【题型】填空题　【知识点】平面几何　【难度】easy
如图，矩形$ABCD$中，$E$为$BC$中点，$AE$与$BD$交于点$F$，若将$\overrightarrow{AB} = \vec{a}$，$\overrightarrow{AD} = \vec{b}$作为平面向量的一个基，则向量$\overrightarrow{AF}$可表示为$\underline{\quad\quad}$（用$\vec{a}$、$\vec{b}$表示）。

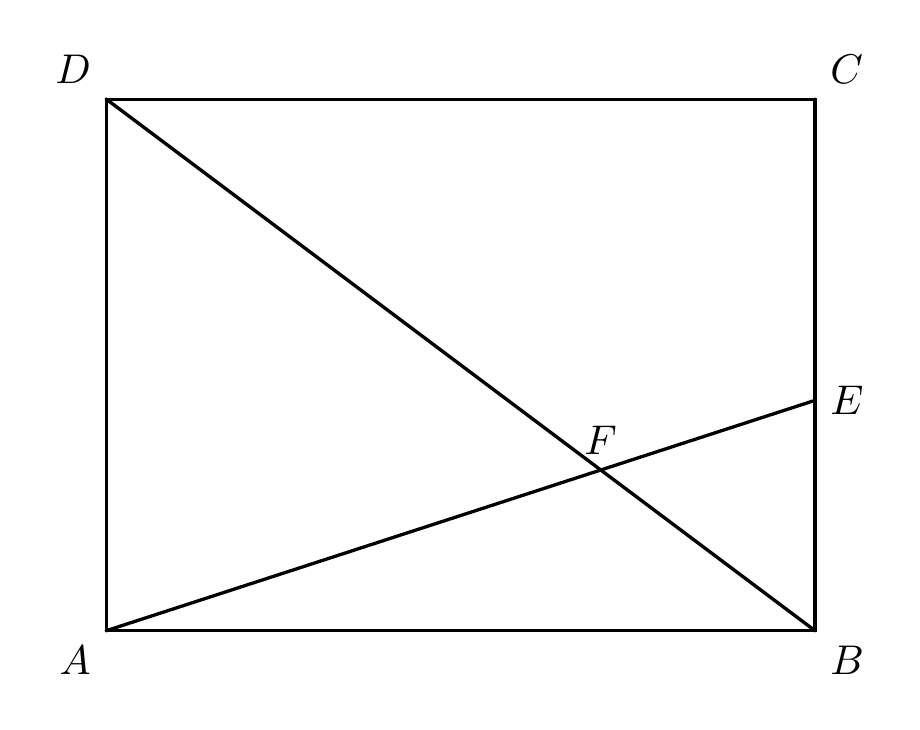
【解答】
\textbf{【答案】} $\boldsymbol{\frac{1}{3}\vec{b} + \frac{2}{3}\vec{a}}$

\vspace{1em}
\textbf{【分析】}
先利用平行线的性质求出$\frac{AF}{EF}$，进而利用向量的线性运算求解即可。

\vspace{1em}
\textbf{【详解】}
由已知$AD \parallel BE$，
则
\[
\frac{AF}{EF} = \frac{AD}{BE} = 2,
\]
所以
\[
AF = \frac{2}{3}AE,
\]
所以
\[
\overrightarrow{AF} = \frac{2}{3}\overrightarrow{AE} = \frac{2}{3}\left(\frac{1}{2}\overrightarrow{AD} + \overrightarrow{AB}\right) = \frac{1}{3}\vec{b} + \frac{2}{3}\vec{a}.
\]

故答案为：$\boldsymbol{\frac{1}{3}\vec{b} + \frac{2}{3}\vec{a}}$。